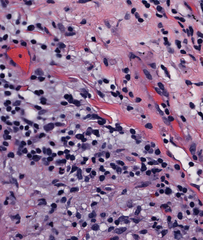
Tumor epithelial tissue: no
Tumor-associated stroma tissue: yes
Normal tissue: no